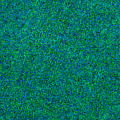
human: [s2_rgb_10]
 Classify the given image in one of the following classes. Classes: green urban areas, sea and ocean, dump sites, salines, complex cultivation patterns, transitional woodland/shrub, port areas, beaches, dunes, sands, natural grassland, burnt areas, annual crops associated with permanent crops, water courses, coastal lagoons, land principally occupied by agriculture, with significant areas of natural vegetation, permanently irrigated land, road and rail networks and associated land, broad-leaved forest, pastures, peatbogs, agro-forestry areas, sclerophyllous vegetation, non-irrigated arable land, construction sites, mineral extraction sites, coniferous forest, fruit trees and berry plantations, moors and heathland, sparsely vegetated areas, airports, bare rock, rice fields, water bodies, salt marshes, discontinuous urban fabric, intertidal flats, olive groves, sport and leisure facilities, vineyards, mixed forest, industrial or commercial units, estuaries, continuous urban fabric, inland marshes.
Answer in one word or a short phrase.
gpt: sea and ocean